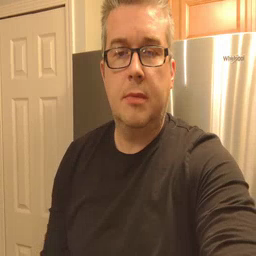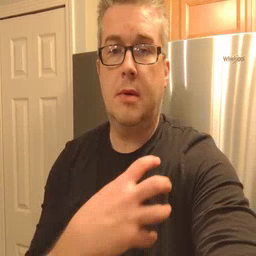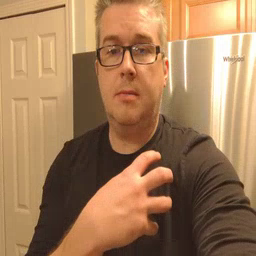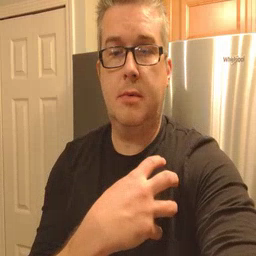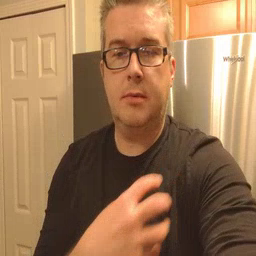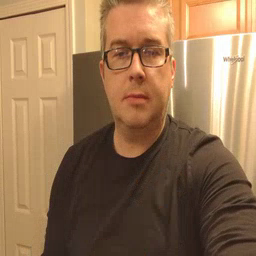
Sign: police